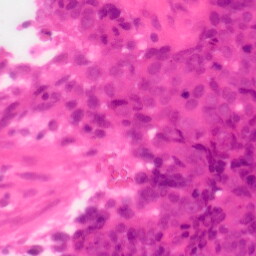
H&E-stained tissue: Colon